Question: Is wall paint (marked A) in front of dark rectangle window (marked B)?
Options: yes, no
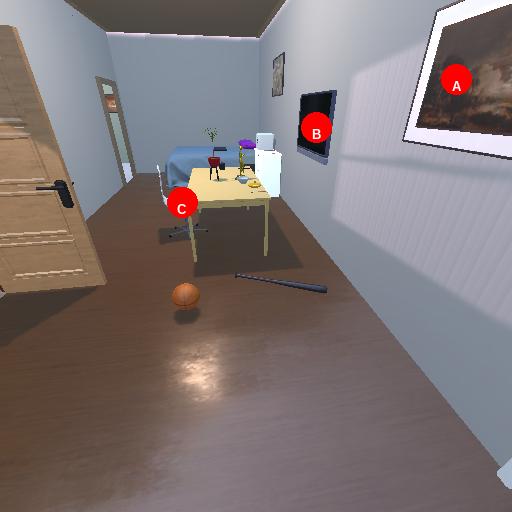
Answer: yes